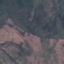
Land use / land cover class: HerbaceousVegetation